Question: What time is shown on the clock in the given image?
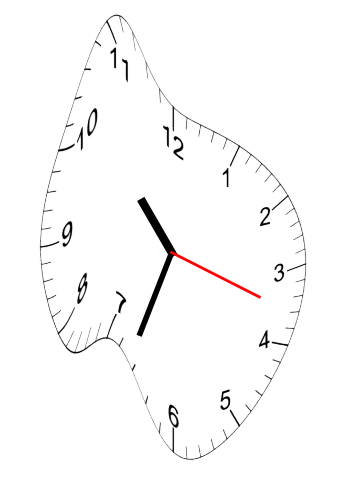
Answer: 10:33:18